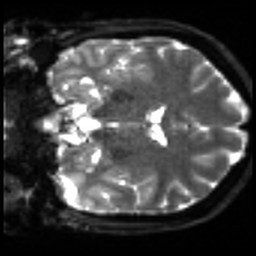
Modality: sbref
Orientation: coronal
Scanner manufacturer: siemens
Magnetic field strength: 3 T
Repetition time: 4 s
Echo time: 0.0594 s